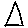
Label: triangle